Question: How can I produce the effect of a border on the of one side of my element?
My goal is to create a marker that indicates the currently selected item from a vertical list. Such as in the mockup below, where the 3rd item is selected:

Because this is a updatable state, which I'm setting by giving the 'li' tag a 'class="active"', I have been going down the path of the '::after' pseudo-element.
The closest I have gotten is the following :
'''
ul li::after {
background-color: #fbc123;
content: "";
float: right;
height: 40px;
position: absolute;
width: 5px; }
'''
This is still putting the highlight on the outside of the 40px-by-40px box. How can I shift this, 5 pixels to the right?
I have create a jsFiddle, but it is behaving differently then what I see in my real code. In the jsFiddle the yellow lines remain on the left, instead of the aligning to the right.
<URL>
How can I create the effect of the 5px border on the right side only?
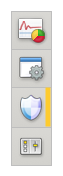
Answer: Is this what you're after?
<URL>
First of all I removed the float because floats and 'position: absolute;' can't be used together. Then I gave the li relative positioning and gave the marker the proper top/right positions.